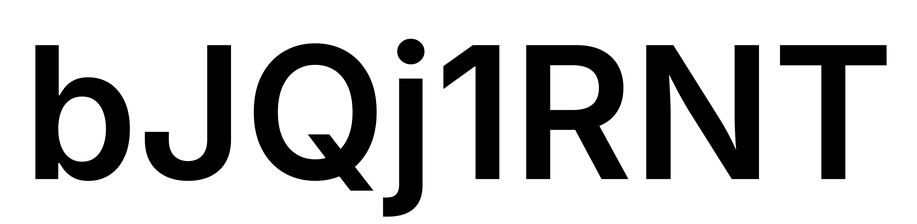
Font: Inter_SemiBold